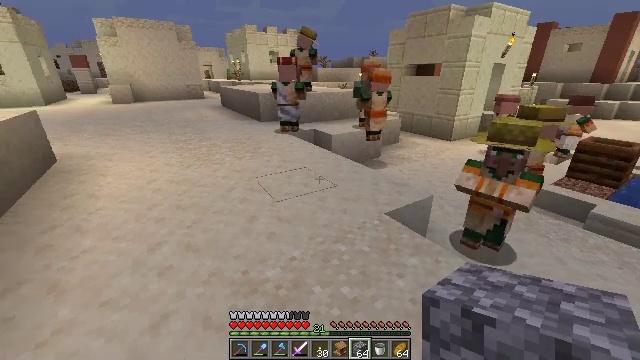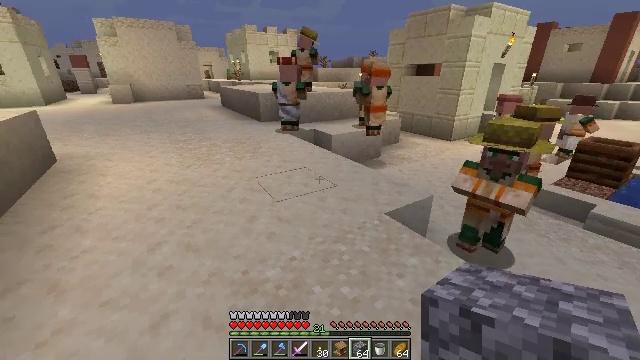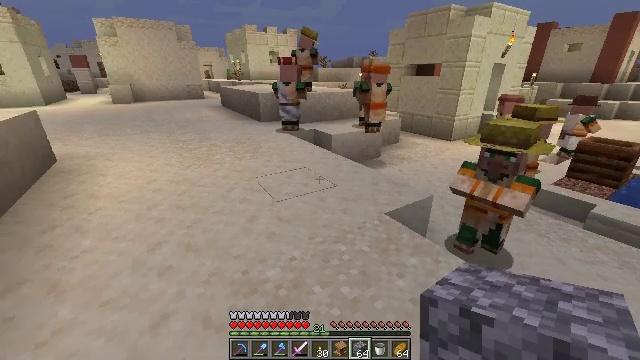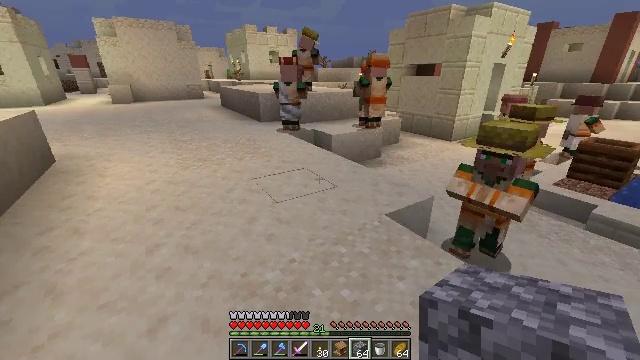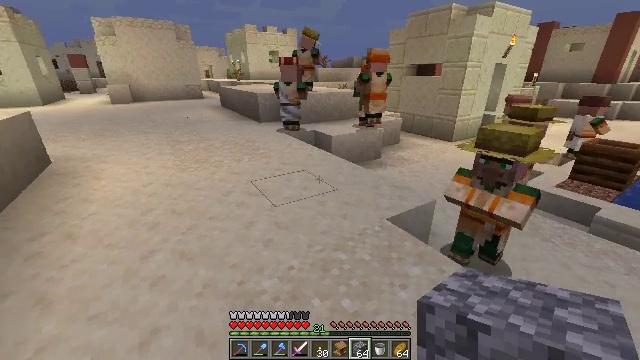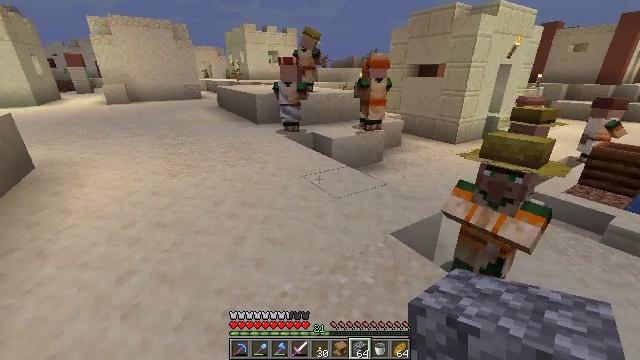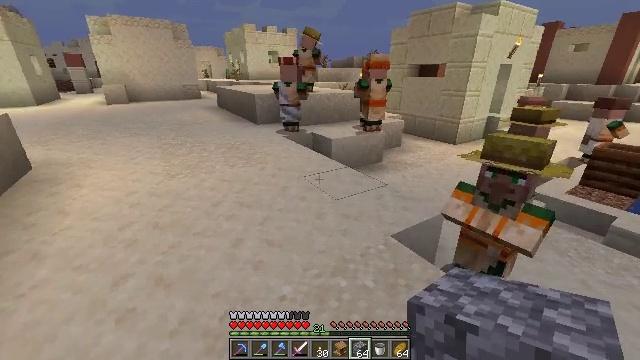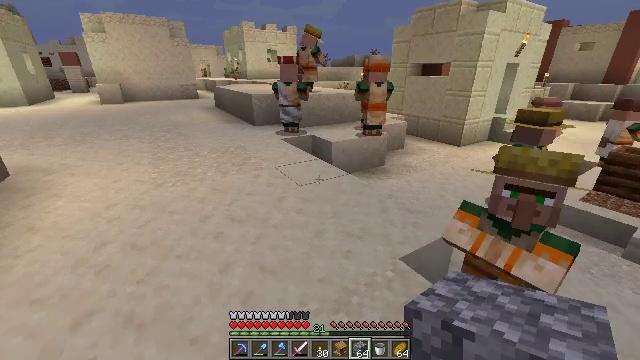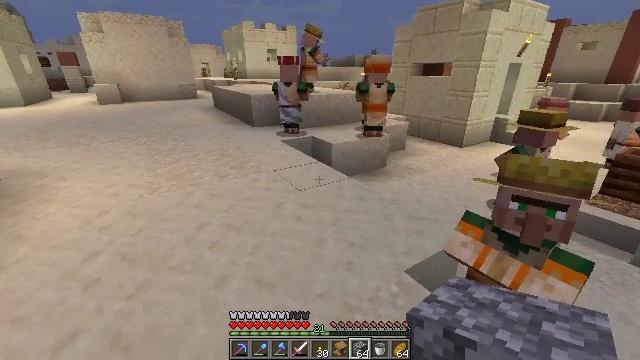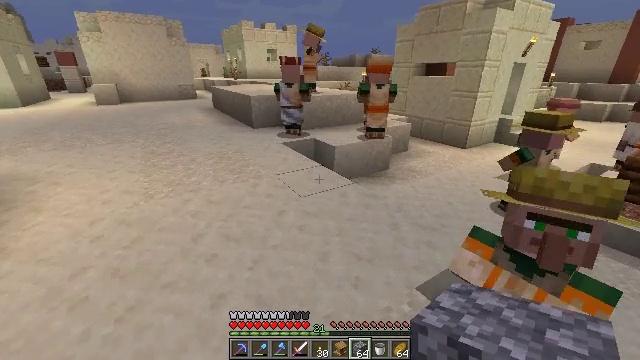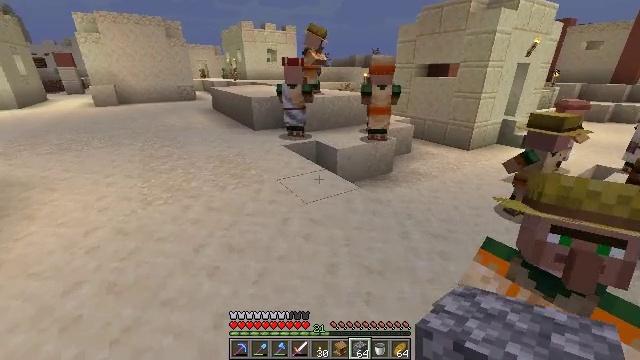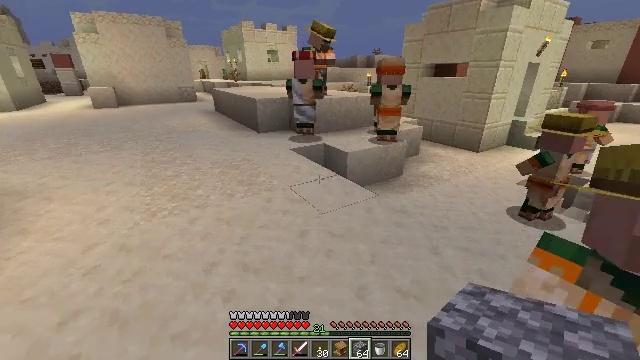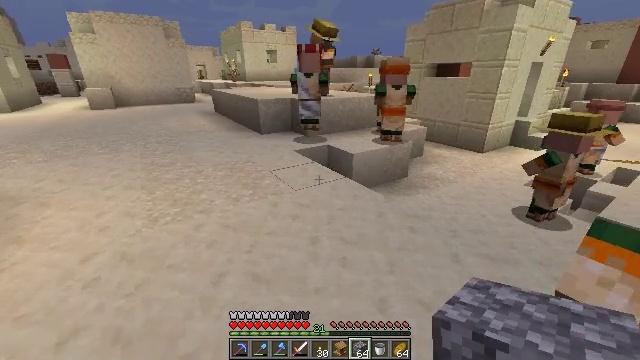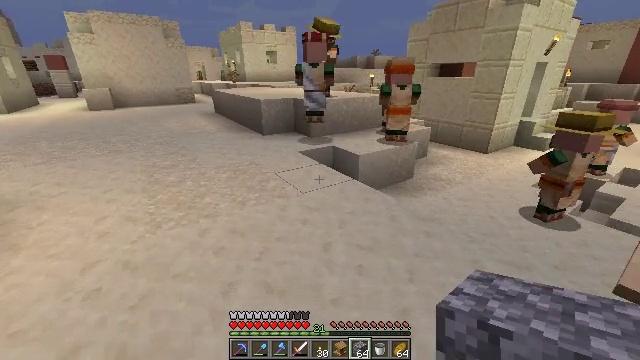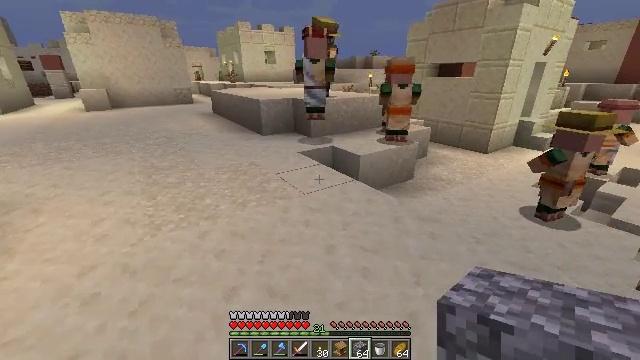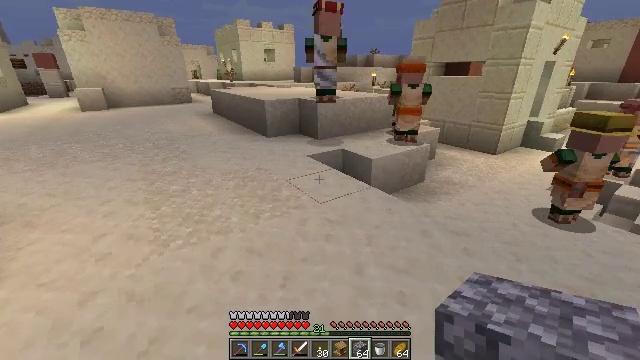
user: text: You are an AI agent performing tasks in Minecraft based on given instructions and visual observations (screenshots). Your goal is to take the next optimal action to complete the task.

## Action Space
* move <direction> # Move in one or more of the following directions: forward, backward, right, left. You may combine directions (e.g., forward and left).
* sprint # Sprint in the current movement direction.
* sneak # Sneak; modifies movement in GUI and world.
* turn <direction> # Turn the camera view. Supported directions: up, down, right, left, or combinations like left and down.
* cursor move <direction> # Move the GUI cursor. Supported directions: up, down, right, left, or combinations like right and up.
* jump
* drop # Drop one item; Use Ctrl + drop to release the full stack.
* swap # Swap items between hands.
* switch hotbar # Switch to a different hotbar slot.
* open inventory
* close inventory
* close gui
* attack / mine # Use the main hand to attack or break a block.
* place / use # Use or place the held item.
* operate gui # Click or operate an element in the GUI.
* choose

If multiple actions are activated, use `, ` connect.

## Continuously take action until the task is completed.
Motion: motion action
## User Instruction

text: Mine smooth sandstone using a pickaxe.
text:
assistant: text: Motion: no_op
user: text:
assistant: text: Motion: no_op
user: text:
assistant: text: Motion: move forward
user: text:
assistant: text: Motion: move forward
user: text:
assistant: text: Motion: move forward
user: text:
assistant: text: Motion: move forward
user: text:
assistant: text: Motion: move forward
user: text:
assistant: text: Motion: move forward
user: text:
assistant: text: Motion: move forward and move left
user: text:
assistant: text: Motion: move forward and move left
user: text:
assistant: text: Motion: move forward and move left
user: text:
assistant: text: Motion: move forward and move left
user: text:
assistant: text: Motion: move forward and move left
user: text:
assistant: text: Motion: move forward and move left
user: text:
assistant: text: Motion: move forward and move left
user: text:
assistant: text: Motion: move forward and move left
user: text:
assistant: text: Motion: move forward and move left, turn right
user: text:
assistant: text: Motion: move forward
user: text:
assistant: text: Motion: move forward
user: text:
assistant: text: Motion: move forward
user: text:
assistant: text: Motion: move forward
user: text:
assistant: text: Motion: move forward
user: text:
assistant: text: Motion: move forward
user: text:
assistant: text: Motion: move forward, turn right
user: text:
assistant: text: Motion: move forward, turn right
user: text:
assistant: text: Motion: move forward and move left, turn right
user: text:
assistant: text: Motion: move forward and move left, turn right
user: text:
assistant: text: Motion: move forward and move left, turn right
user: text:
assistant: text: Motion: move forward and move left, turn right
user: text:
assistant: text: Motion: move forward and move left, turn right